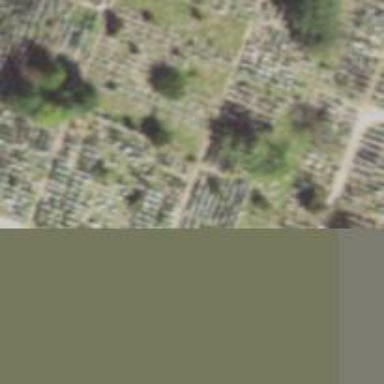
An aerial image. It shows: Sector in the cemetery.